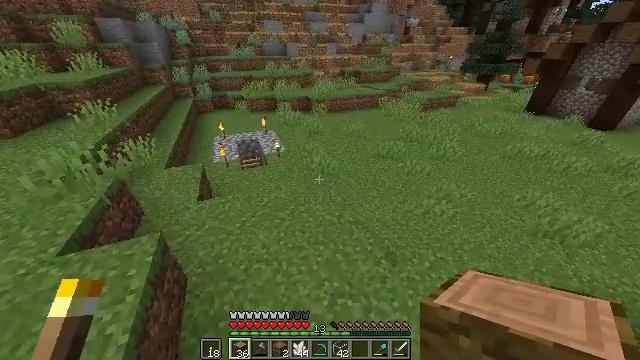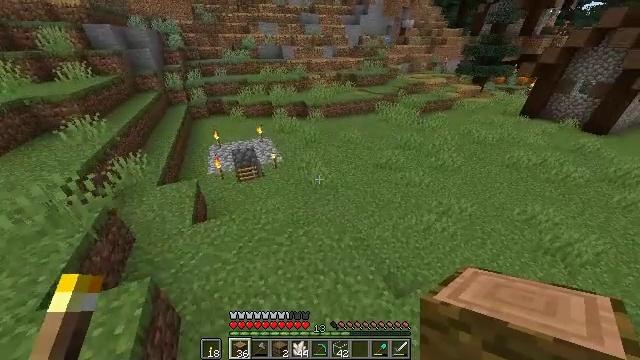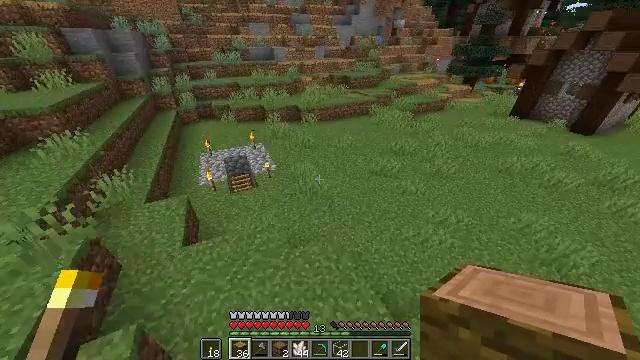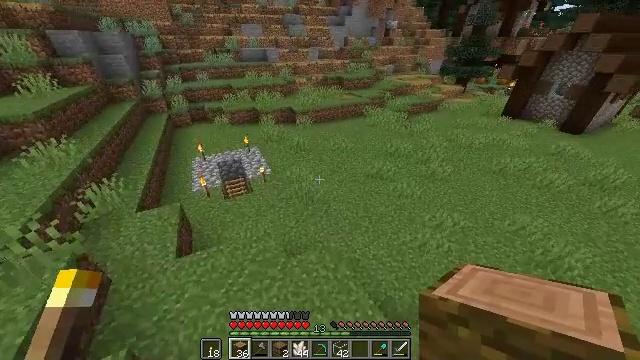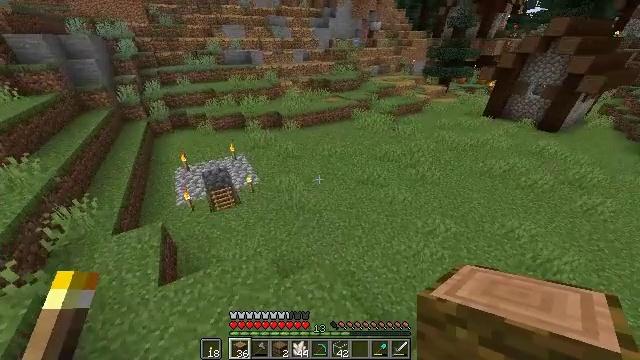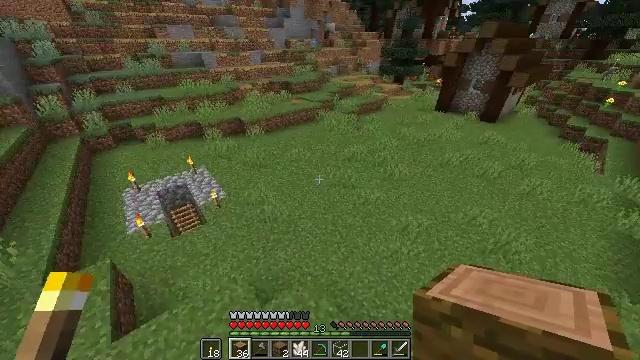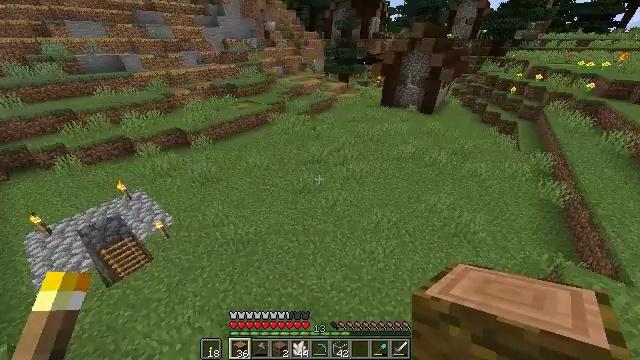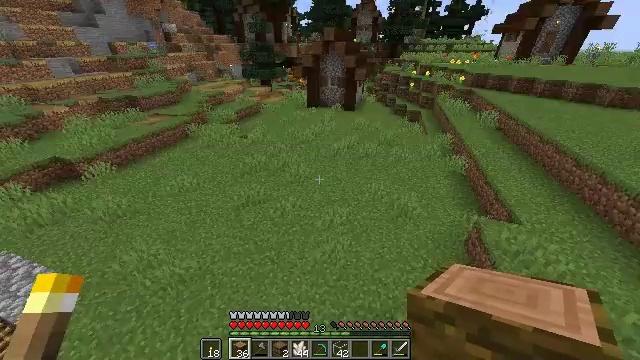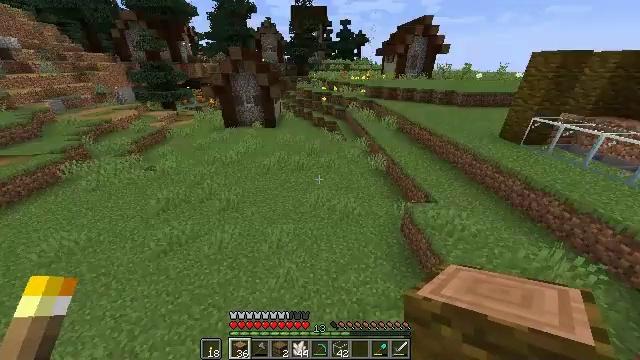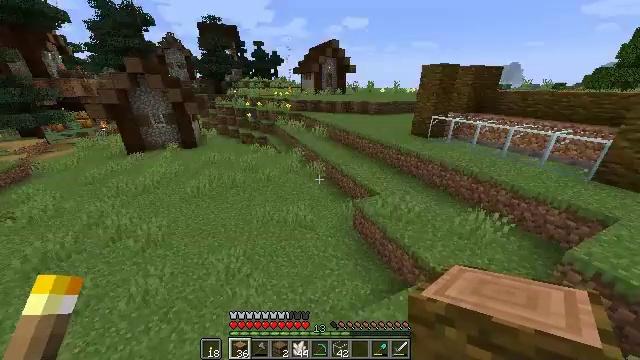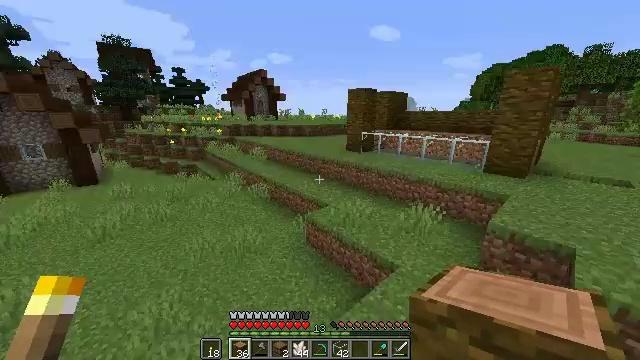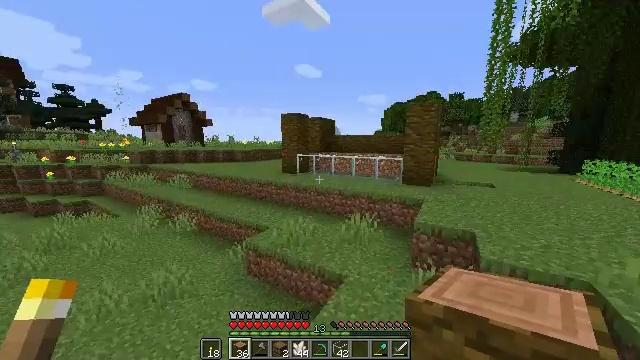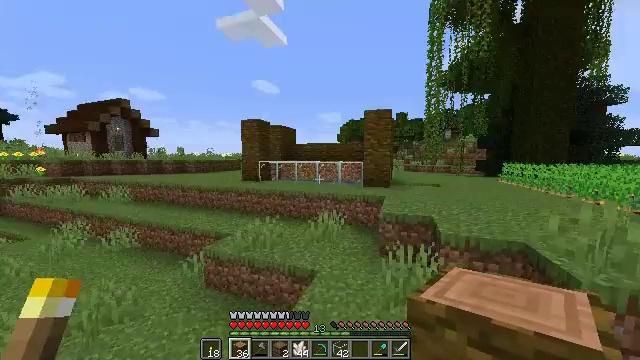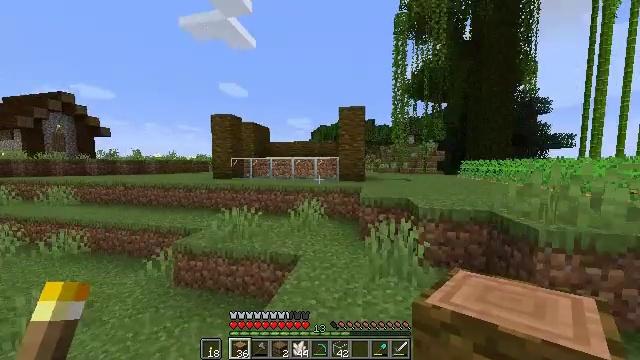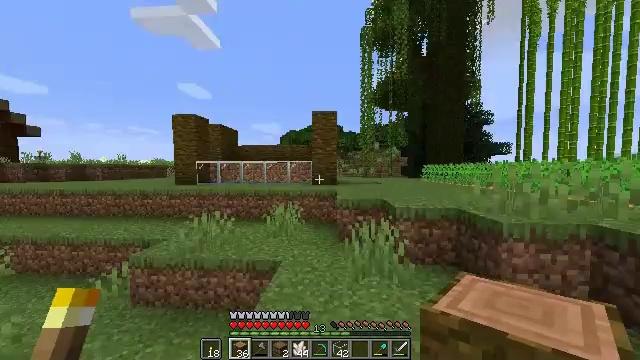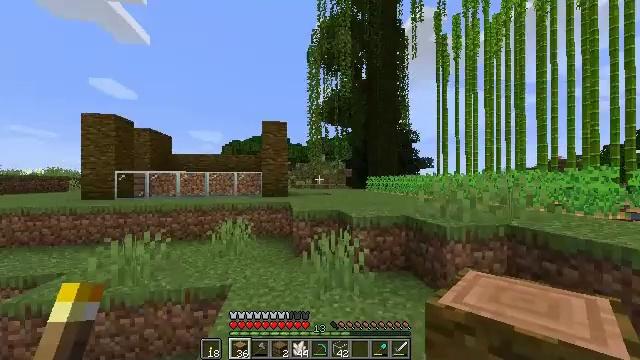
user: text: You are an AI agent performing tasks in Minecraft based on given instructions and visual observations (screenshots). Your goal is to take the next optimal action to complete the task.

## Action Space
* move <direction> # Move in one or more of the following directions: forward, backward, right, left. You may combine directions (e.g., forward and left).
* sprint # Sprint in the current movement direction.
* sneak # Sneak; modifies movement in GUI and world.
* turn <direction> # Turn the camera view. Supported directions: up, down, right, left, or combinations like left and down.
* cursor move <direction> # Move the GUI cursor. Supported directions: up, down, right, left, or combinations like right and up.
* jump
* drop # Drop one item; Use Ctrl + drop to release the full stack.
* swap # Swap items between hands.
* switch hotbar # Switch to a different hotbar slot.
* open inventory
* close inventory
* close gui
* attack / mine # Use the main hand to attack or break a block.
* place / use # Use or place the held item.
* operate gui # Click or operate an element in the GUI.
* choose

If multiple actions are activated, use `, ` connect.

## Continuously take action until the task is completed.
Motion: motion action
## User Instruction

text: Gather jungle planks for building.
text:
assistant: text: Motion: move forward, sprint, turn right, jump
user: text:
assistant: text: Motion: move forward, sprint, turn right, jump
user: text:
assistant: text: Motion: move forward, sprint, turn right, jump
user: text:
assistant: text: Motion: move forward, turn right, jump
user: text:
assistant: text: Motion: move forward, turn right, jump
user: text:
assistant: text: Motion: move forward, turn right, jump
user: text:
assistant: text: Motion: move forward, turn right, jump
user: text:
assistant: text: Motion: move forward, turn right and up
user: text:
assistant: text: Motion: move forward, turn right and up
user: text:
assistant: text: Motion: move forward, turn right and up
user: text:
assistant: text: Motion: move forward, turn right and up
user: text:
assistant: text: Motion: move forward, turn right and up
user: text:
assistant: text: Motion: move forward, turn right and up
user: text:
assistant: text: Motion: move forward, turn right and up
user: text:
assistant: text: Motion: move forward and move left, turn right and up
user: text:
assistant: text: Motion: move forward and move left, turn right and up
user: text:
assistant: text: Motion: move forward and move left, turn right and up
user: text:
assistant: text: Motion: move forward and move left, turn left
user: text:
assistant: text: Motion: turn right
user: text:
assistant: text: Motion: no_op
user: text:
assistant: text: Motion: no_op
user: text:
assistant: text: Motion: no_op
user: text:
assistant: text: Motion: turn left
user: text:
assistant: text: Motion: turn up
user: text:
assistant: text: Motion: no_op
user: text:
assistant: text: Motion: no_op
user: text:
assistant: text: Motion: move forward
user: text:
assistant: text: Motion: move forward
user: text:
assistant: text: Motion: move forward, turn right and down
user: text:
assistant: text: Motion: move forward, turn right